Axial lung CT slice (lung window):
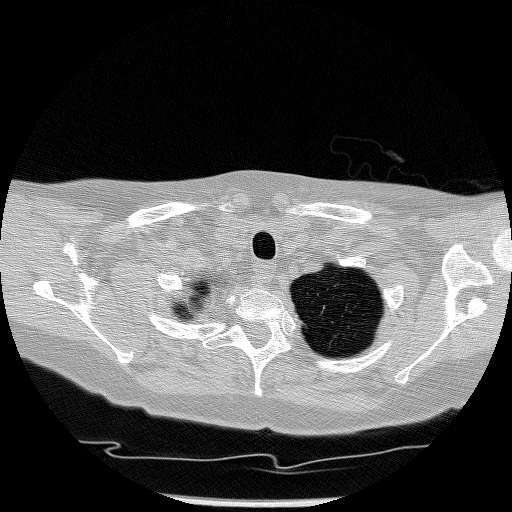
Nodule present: no